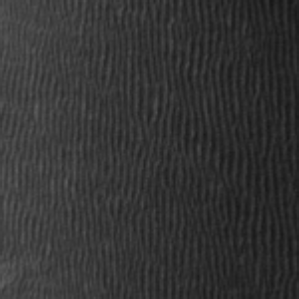
Label: frost